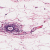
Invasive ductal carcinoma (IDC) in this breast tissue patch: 0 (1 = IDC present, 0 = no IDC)